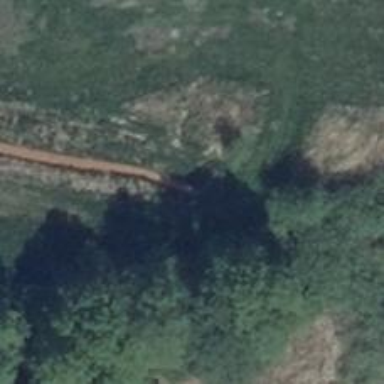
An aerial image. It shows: Culvert tunnel.